Question: I'm currently learning LabView in college and I saw this simulated there on class notes. I've been absent the day this has been asked:

I asked my friends, but no one explained well. All they said: do not forget that when the user inputs a number to the control on front panel, he needs to press outside or enter to take effect.
Can anyone explain to me in detail the function of this program from logic design and user perspective?
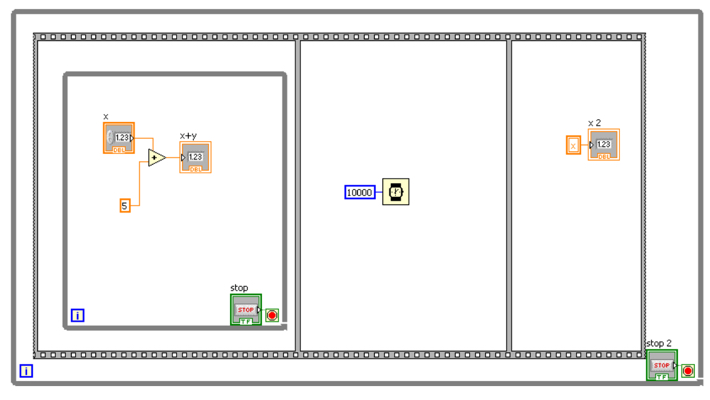
Answer: There is a while loop that is controlled by the "stop 2" button. Within that outer while loop is a sequence structure that contains 3 frames.
Frame 1. A while loop that continuously samples the control named "x", adds five to the value of "x" and puts the result in the indicator named "x+y". If the user presses the stop button, the program will exit the while loop and move to the next frame for execution.
Frame 2. Pause for 10000 milliseconds.
Frame 3. After the pause, a local variable reads the value of the "x" control and writes it to an indicator named "x2"
This will repeat while the "stop 2" button is in a false state.